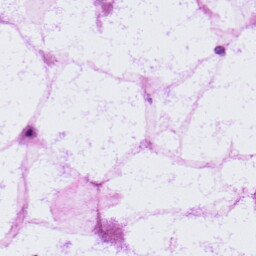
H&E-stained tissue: LymphNode